Interaction volume radius: 5 \u00c5
Interaction volume height: 25 \u00c5
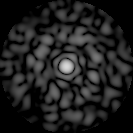
Disorder parameter: 0.8362